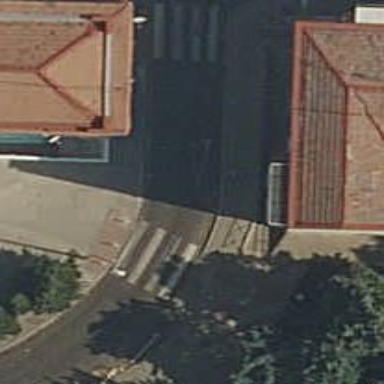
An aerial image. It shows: Uncontrolled zebra crossing on the road.